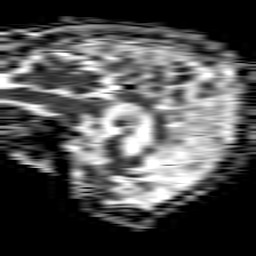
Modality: ADC
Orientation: sagittal
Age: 79
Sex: male
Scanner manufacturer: philips
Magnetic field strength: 1.5 T
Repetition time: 4.6 s
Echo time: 0.08631 s